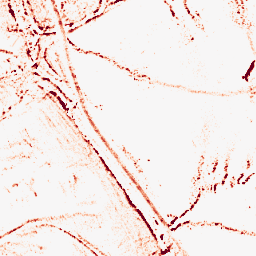
Category: morphological
Decomposition family: morphological_ellipse
Decomposition parameters: operation: opening
width: 5
height: 5
Upsampling method: cubic_mitchell
Upsampling parameters: scale: 4
Upsampling scale: 4